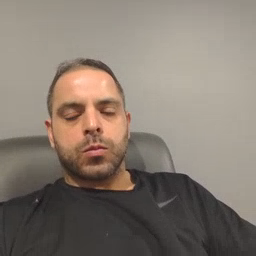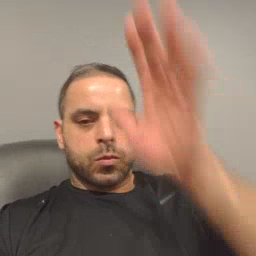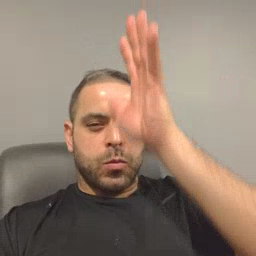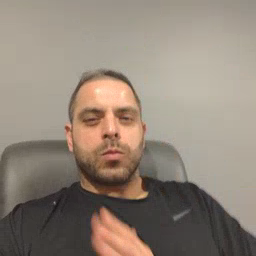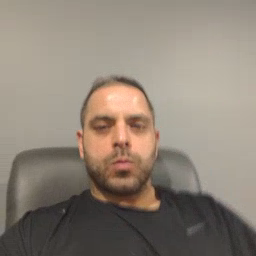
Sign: man